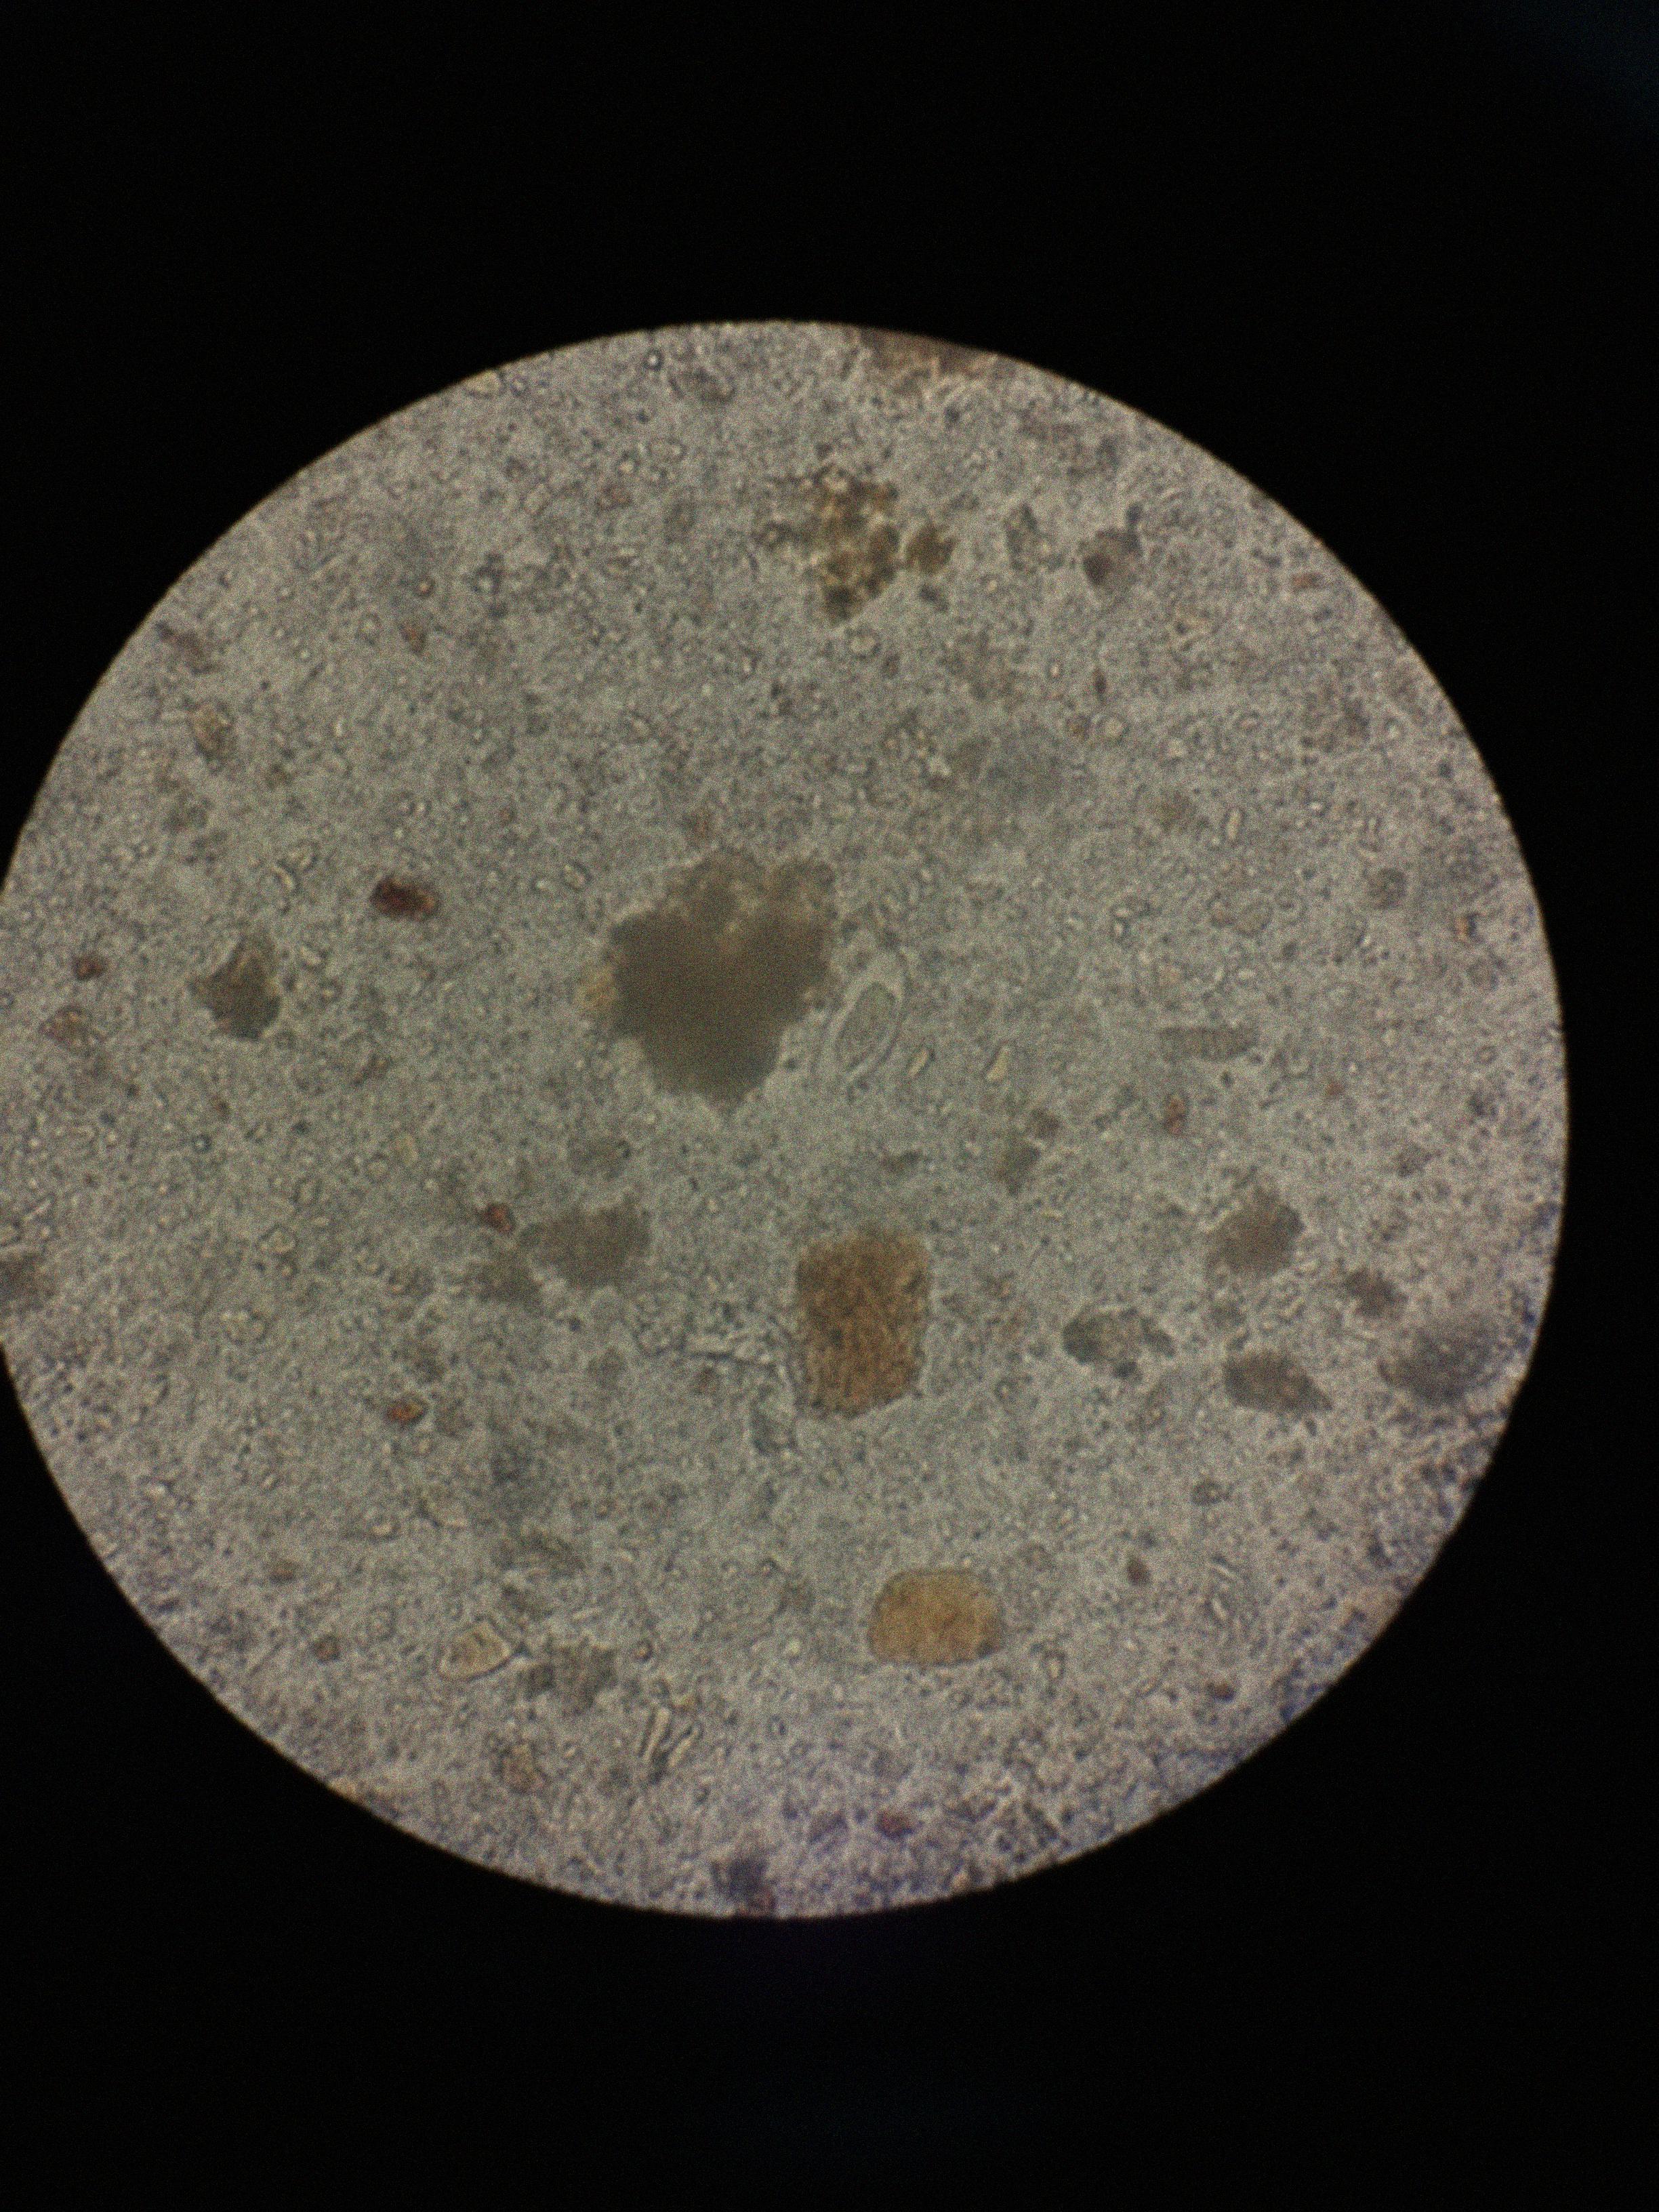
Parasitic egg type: Enterobius vermicularis